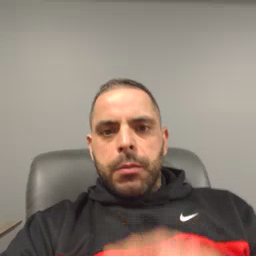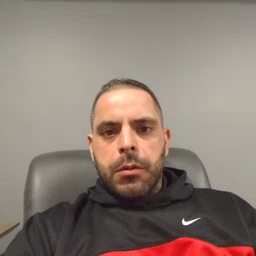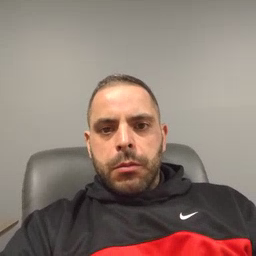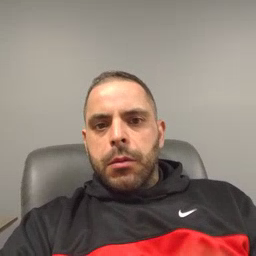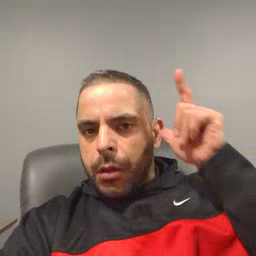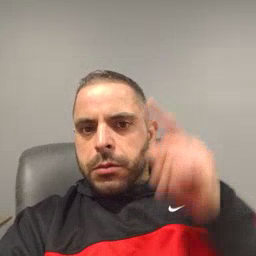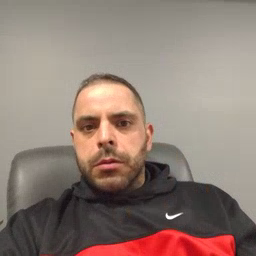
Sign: listen